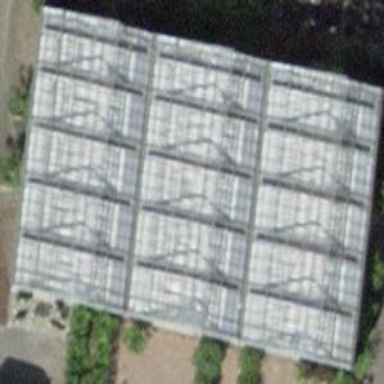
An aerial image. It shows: Greenhouse used for horticulture.